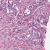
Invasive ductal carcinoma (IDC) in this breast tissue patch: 1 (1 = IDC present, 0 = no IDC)